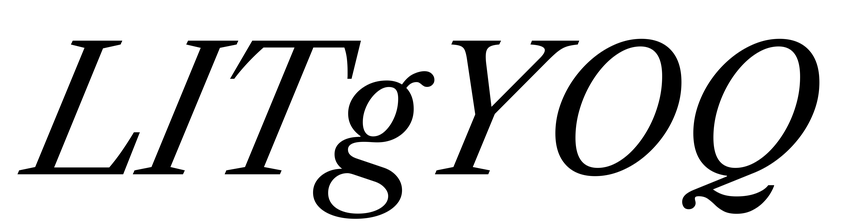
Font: LibreCaslonText-Italic_Italic